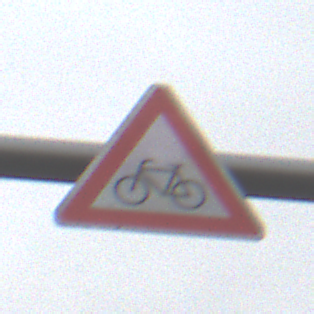
Verkehrszeichen: RadverkehrRechts
Umgebung: Outdoor, Nature
Tageszeit: Midday
Wetter: Overcast
Licht: Natural
Jahreszeit: NotSpecified
Kontrast: LowContrast